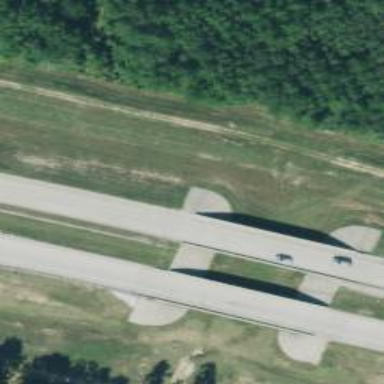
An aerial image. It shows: Bridge over motorway.